Field crop: maize
Growth stage: 2
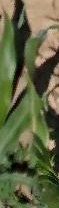
Species: maize